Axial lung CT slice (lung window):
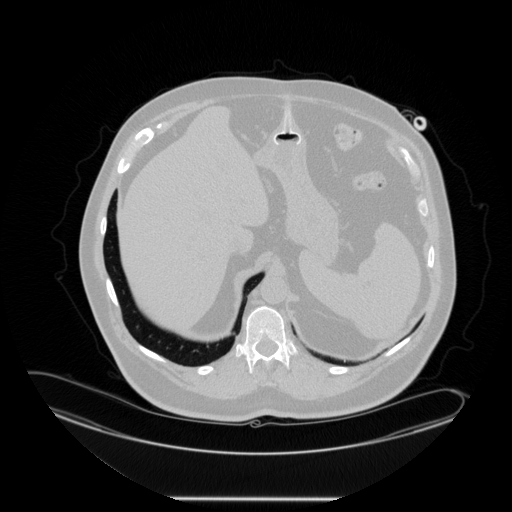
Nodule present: no